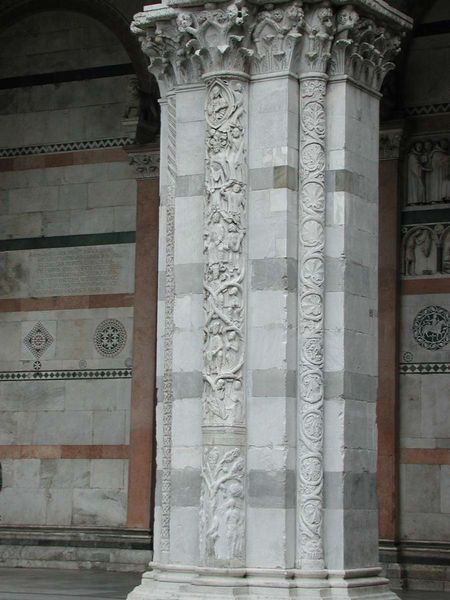
Titel: Westfassade
Standort: Lucca, S. Martino (EU - I)
Schlagwörter: blätter, weiß, grau, marmor, pfeiler, säule, rot, muster, ornament, architektur, sockel, stein, kirche, pflanzen, relief, italien, mauer, dekoration, wein, verzierung, gestreift, streifen, stuck, granit, fotografie, eingang, kreise, mosaik, kapitell, antik, florenz, figürlich, zweifarbig, blätte, romanisch, weinlaube, marmopr